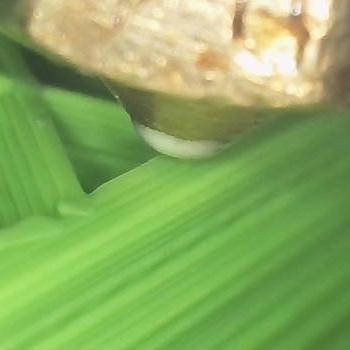
Flow rate: 42%